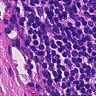
Metastatic tissue present: no